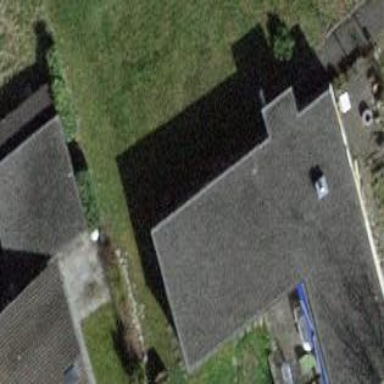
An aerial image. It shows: Residential house.